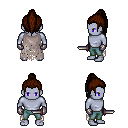
a pixel art fantasy rpg character, male body template, dark elf, purple skin, gray tattered cape, teal pants, brown long topknot hairstyle, metal gloves, dagger, four views (front, back, left, right), 2x2 character sprite sheet, small pixel art, hard edges, no anti-aliasing